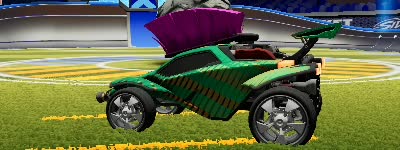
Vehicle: octane